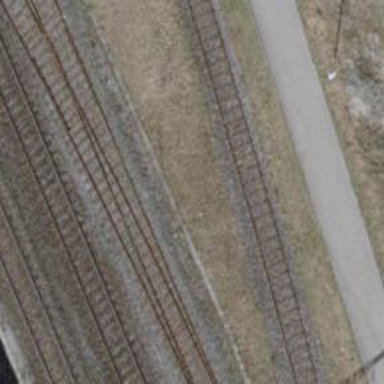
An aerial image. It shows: Single railway spur track.